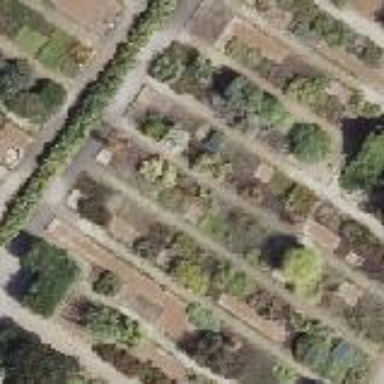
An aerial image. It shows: Flowerbed.